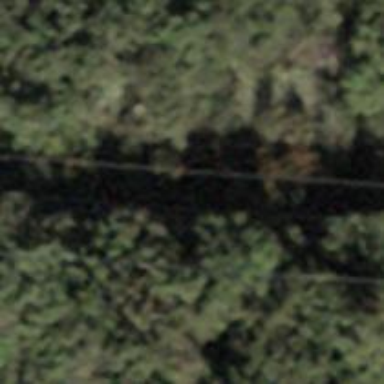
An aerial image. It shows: Pylon for aerialway.